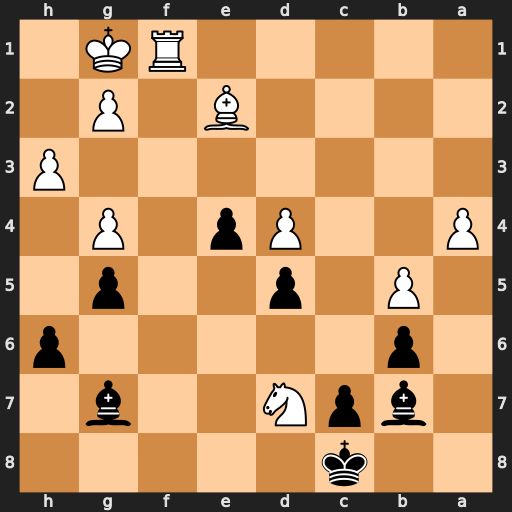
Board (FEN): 2k5/1bpN2b1/1p5p/1P1p2p1/P2Pp1P1/7P/4B1P1/5RK1
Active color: b
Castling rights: -
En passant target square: -
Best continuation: Bxd4+ Kh1 Kxd7